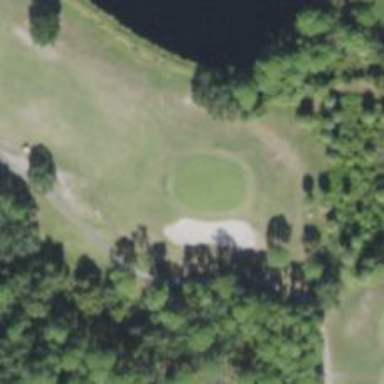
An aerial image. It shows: View of golf hole.